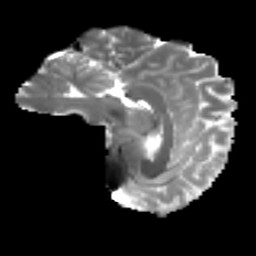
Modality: T2w
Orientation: sagittal
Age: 30
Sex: male
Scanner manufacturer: ge
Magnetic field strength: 3 T
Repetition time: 7.8 s
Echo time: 0.0607 s